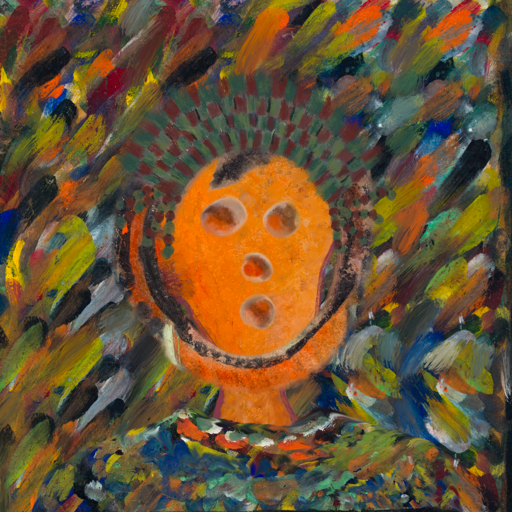
Background: An_Impression, Head And Neck Front: Hypocrite, Face Front: Rupkatha, Bust: An_Impression, Hair Front: Childish, Head Accessory: After_Raid_Crown, Second Necklace: Blank, Necklace: Blank, Baby: Blank